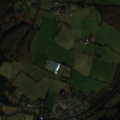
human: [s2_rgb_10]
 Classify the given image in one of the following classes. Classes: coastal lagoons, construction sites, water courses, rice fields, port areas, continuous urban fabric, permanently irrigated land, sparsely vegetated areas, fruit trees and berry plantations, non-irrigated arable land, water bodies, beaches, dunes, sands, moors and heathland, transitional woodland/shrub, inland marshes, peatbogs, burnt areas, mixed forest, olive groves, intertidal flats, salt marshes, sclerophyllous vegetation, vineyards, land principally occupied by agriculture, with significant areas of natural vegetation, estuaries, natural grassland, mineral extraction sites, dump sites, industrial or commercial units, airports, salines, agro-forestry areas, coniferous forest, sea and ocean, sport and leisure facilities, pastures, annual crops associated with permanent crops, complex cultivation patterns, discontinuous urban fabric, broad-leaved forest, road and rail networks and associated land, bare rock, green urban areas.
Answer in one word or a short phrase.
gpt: discontinuous urban fabric, pastures, broad-leaved forest, coniferous forest, mixed forest